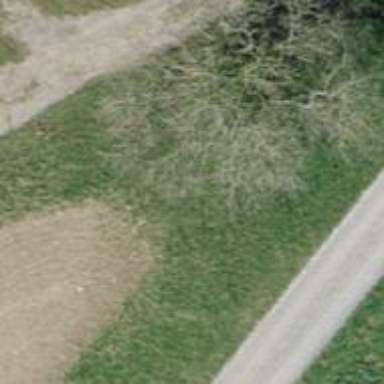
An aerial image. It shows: Single tag "natural: tree."